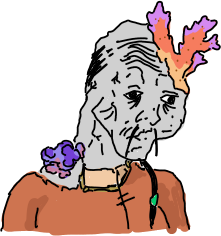
Label: 5_Yes_Honey